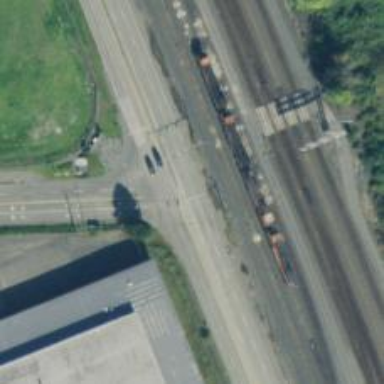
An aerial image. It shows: Trunk link highway.